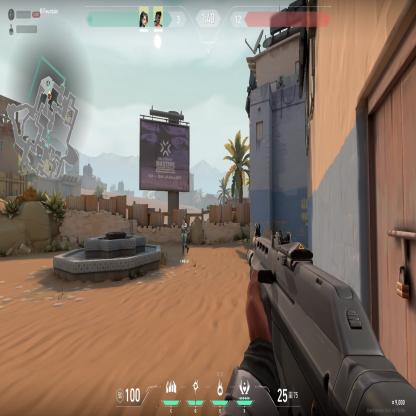
Label: teammate